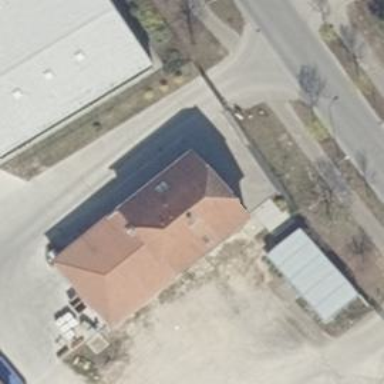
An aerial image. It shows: Commercial building.